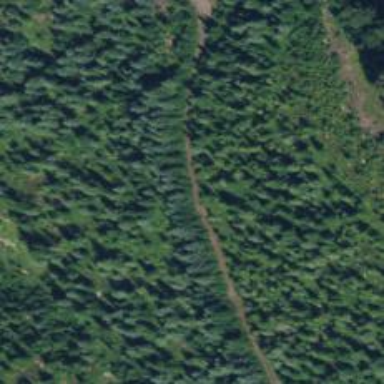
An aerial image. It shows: Path.